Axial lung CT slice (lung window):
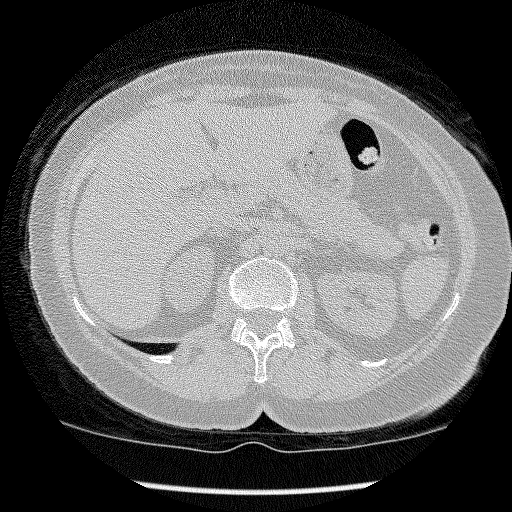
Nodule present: no